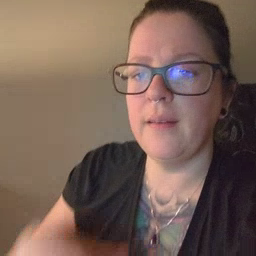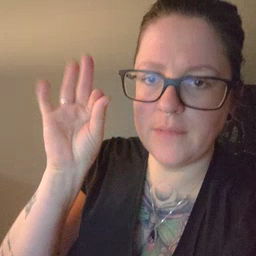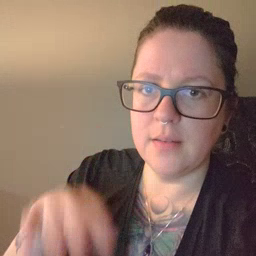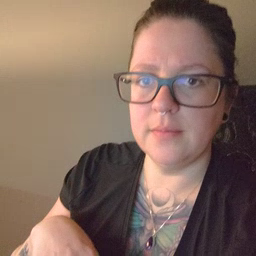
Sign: find